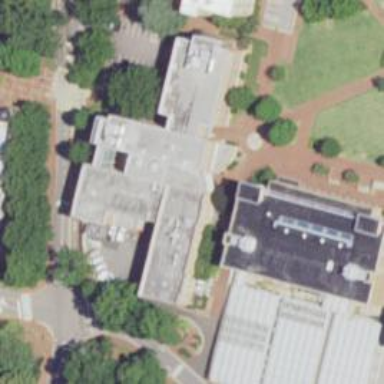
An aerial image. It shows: Commercial building that serves as university.